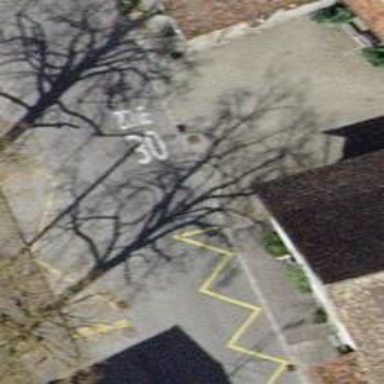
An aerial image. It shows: Asphalt road in residential area.